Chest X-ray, AP view. Patient: 67 years old, sex M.
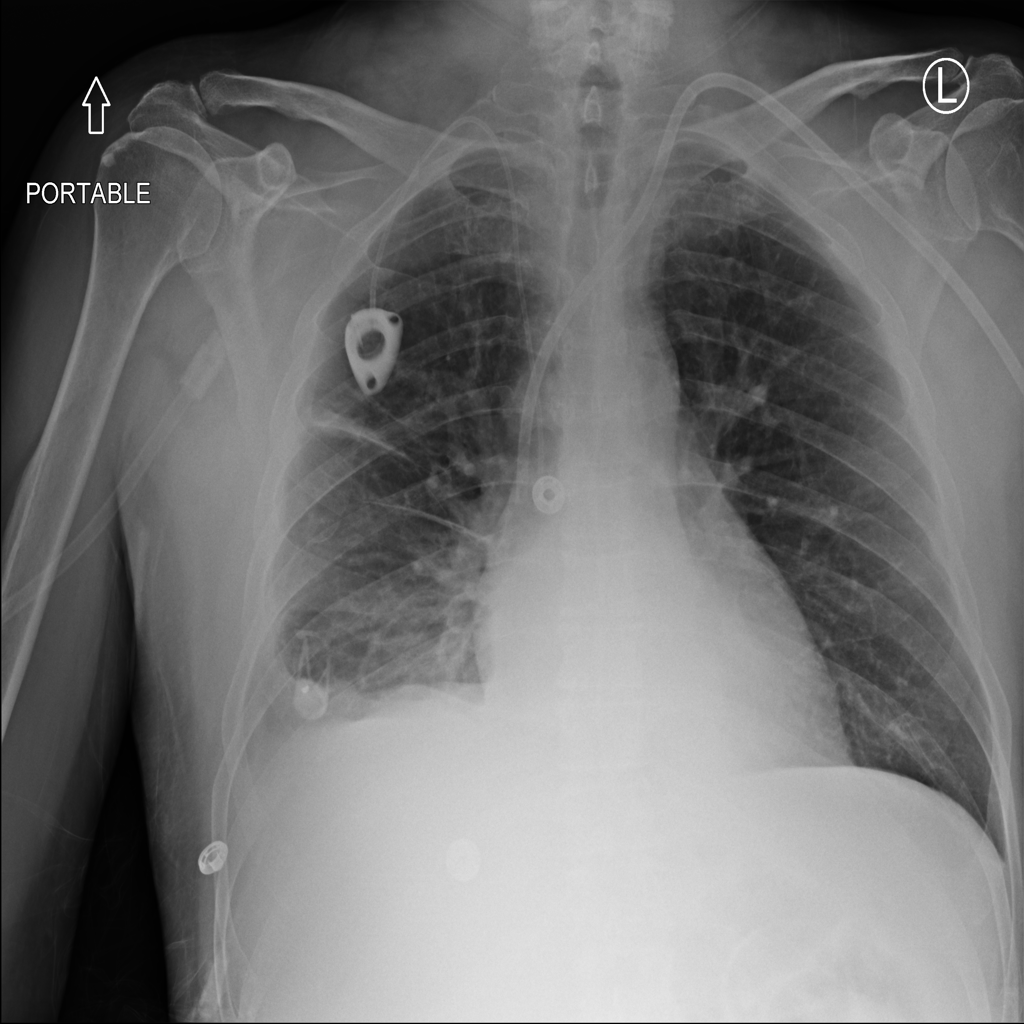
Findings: Atelectasis, Effusion, Infiltration